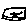
Label: star